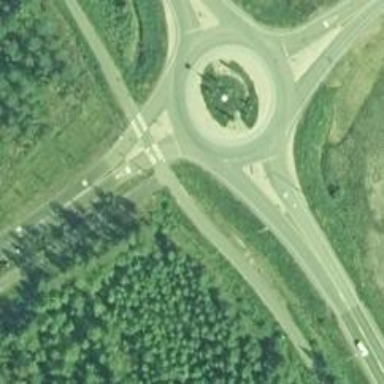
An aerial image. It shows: Tertiary road leading to roundabout.